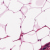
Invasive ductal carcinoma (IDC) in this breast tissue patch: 0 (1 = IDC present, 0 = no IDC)